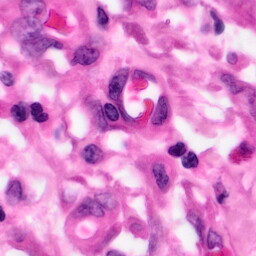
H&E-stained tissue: Pancreatic